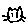
Label: cat